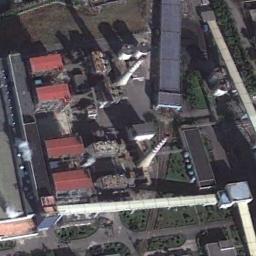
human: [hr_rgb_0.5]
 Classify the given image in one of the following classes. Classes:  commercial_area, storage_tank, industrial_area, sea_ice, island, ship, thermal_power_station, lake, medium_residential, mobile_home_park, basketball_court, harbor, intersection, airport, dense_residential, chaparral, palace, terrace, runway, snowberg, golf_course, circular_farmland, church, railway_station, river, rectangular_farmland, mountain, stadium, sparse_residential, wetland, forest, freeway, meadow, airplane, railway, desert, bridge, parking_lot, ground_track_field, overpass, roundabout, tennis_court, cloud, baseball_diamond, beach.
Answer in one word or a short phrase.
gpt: thermal_power_station